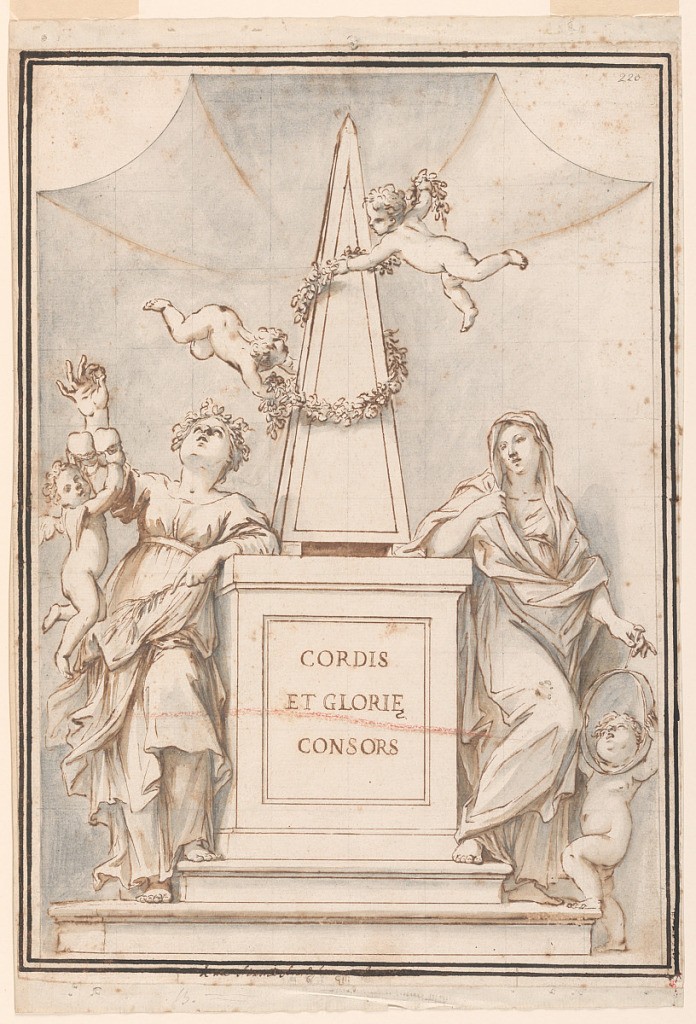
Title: Design for a Monochrome Painting, Church of Corpus Domini, Bologna, Italy
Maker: Marc Antonio Franceschini, Italian, 1648 – 1729
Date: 1689–94
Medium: Pen and ink, brush and bistre, black wash, black chalk on paper
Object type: Drawing
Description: Figural group surrounding an obelisk on a pedestal. Two flying puttos decorate the obelisk with a leaf garland. On the pedestal, the inscription "CORDIS / ET GLORIE / CONSORS" Two women in drapery lean upon the pedestal at either side. The woman at left raises a ring and holds a bough and is accompanied by a flying angel raising two hearts which are surrounded by a chain. Woman at right holds a nail over a hoop held by a child. The top of the background simulates a conch; its corners are concave. Squared with black framing lines.